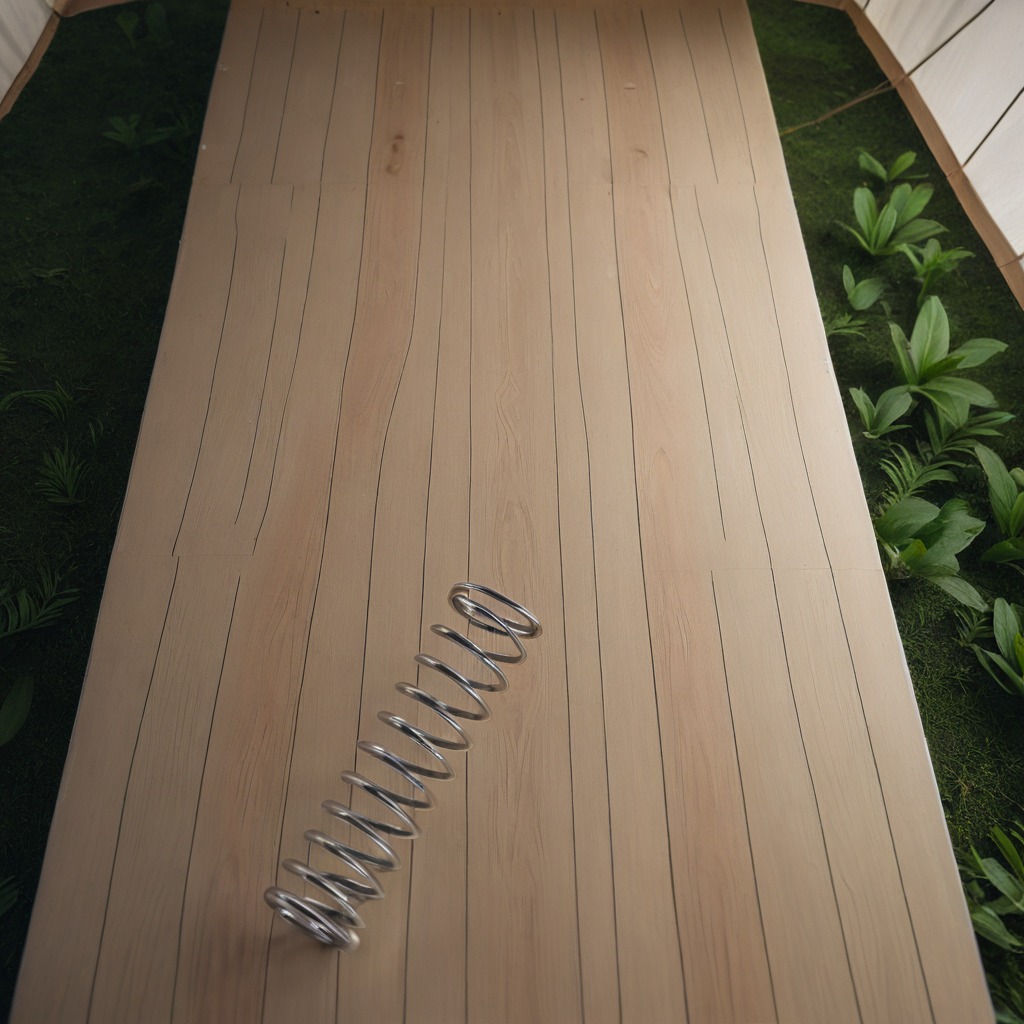
A coiled metal spring is lying on the wooden table.